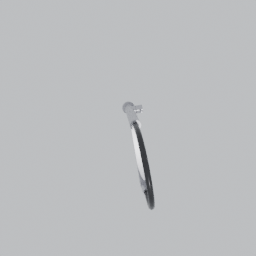
Label: appliances